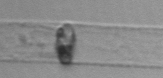
Label: Dactyliosolen_blavyanus